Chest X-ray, PA view. Patient: 48 years old, sex M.
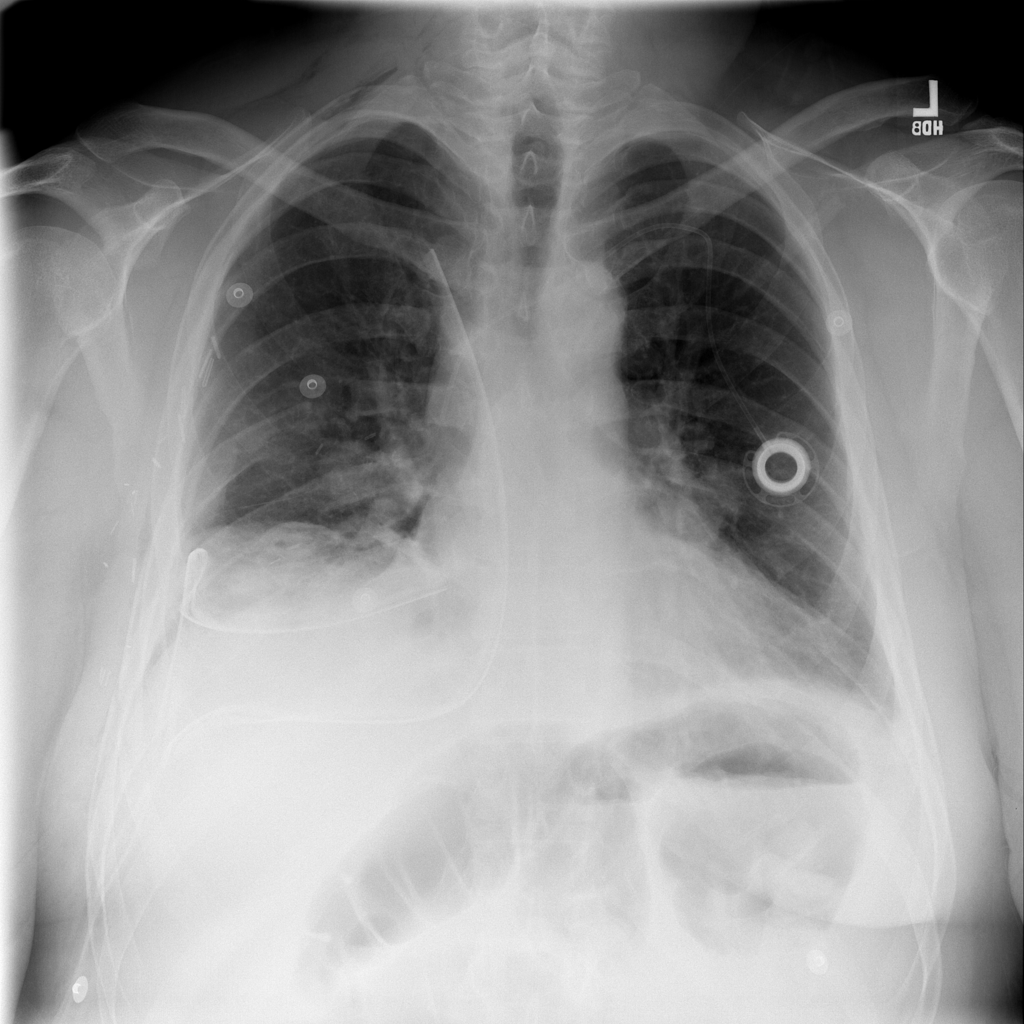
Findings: No Finding